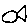
Label: fish